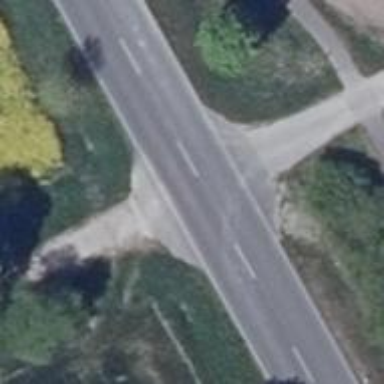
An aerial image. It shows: Primary road with asphalt surface.